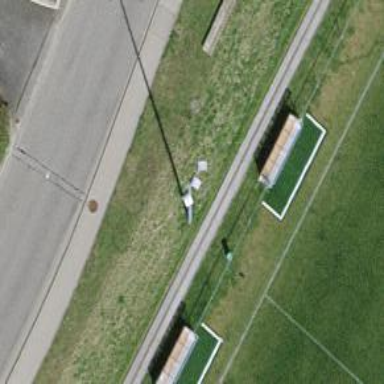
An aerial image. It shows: Mast structure.